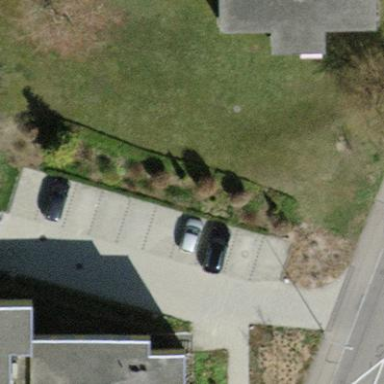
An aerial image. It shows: Parking area with surface.